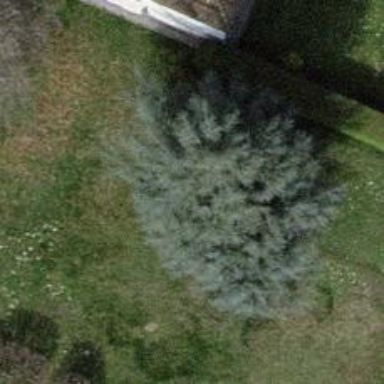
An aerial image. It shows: Evergreen tree with needle-leaved leaves.